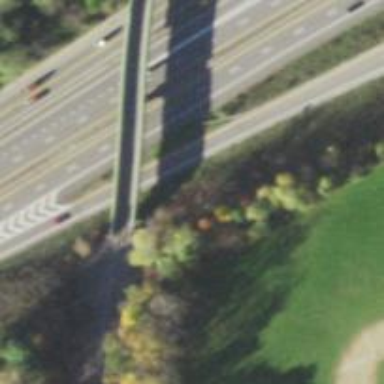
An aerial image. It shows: Asphalt motorway link.